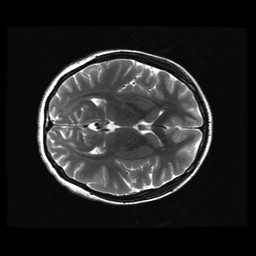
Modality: T2w
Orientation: axial
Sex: female
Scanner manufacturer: ge
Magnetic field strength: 3 T
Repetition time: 5 s
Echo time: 0.1015 s